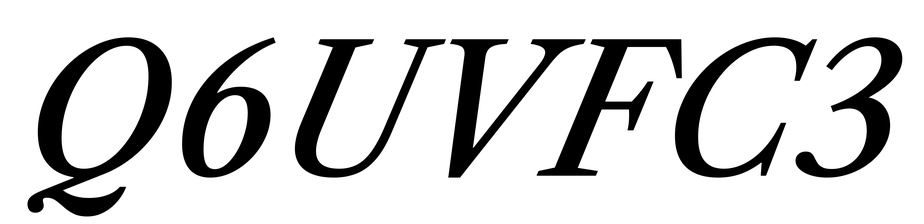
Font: LibreCaslonText-Italic_Medium_Italic